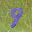
Label: 9